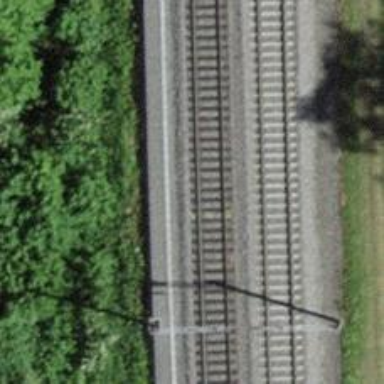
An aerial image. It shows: Railway track with contact lines for electrification.